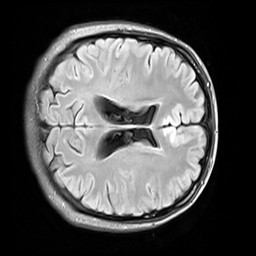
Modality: FLAIR
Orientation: axial
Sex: female
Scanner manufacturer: siemens
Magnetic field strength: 3 T
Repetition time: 10 s
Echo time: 0.09 s